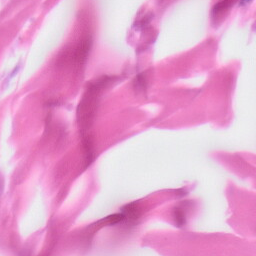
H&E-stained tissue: Skin